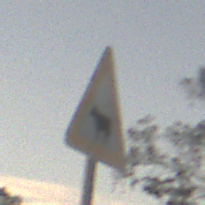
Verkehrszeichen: ViehtriebRechts
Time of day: SunriseSunset
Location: Outdoor (RoadRail)
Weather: PartlyCloudy
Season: NotSpecified
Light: Natural